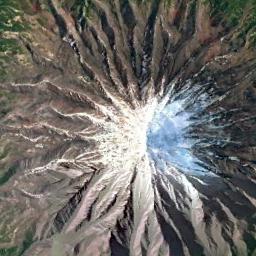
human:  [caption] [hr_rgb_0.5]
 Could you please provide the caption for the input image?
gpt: The snowberg is covered with snow and ice in the top .

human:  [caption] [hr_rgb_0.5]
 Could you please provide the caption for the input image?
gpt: Only the peaks of the snow-capped mountains are covered with snow .

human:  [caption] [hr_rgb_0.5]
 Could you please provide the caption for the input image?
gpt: The snow berg is consist of green plants,Bare land and white snow .

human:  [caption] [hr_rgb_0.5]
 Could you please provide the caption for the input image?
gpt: The snowberg is covered with snow .

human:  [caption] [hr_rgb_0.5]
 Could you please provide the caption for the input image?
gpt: There are snow on the top of the snowberg .